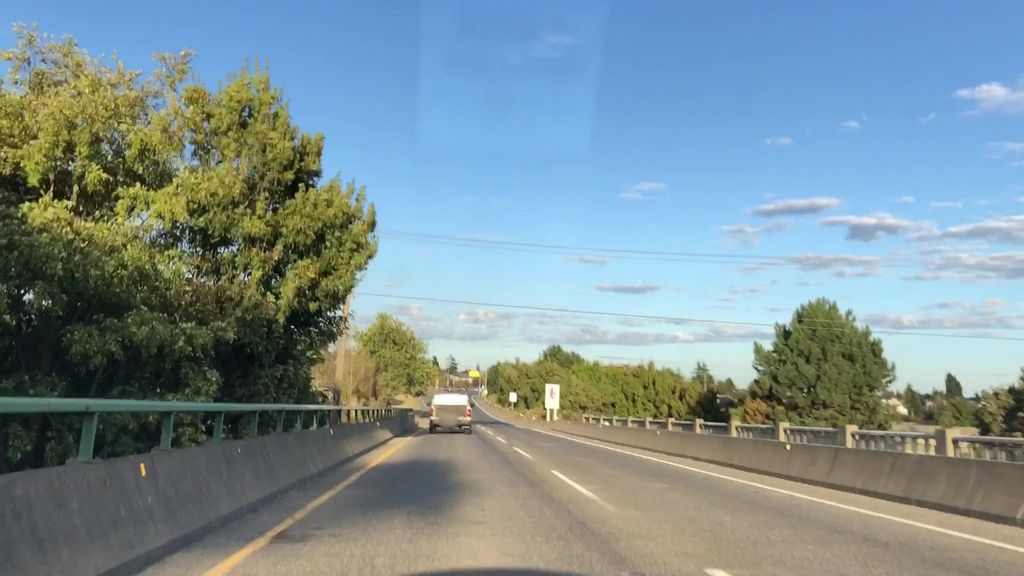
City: victoria